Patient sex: M
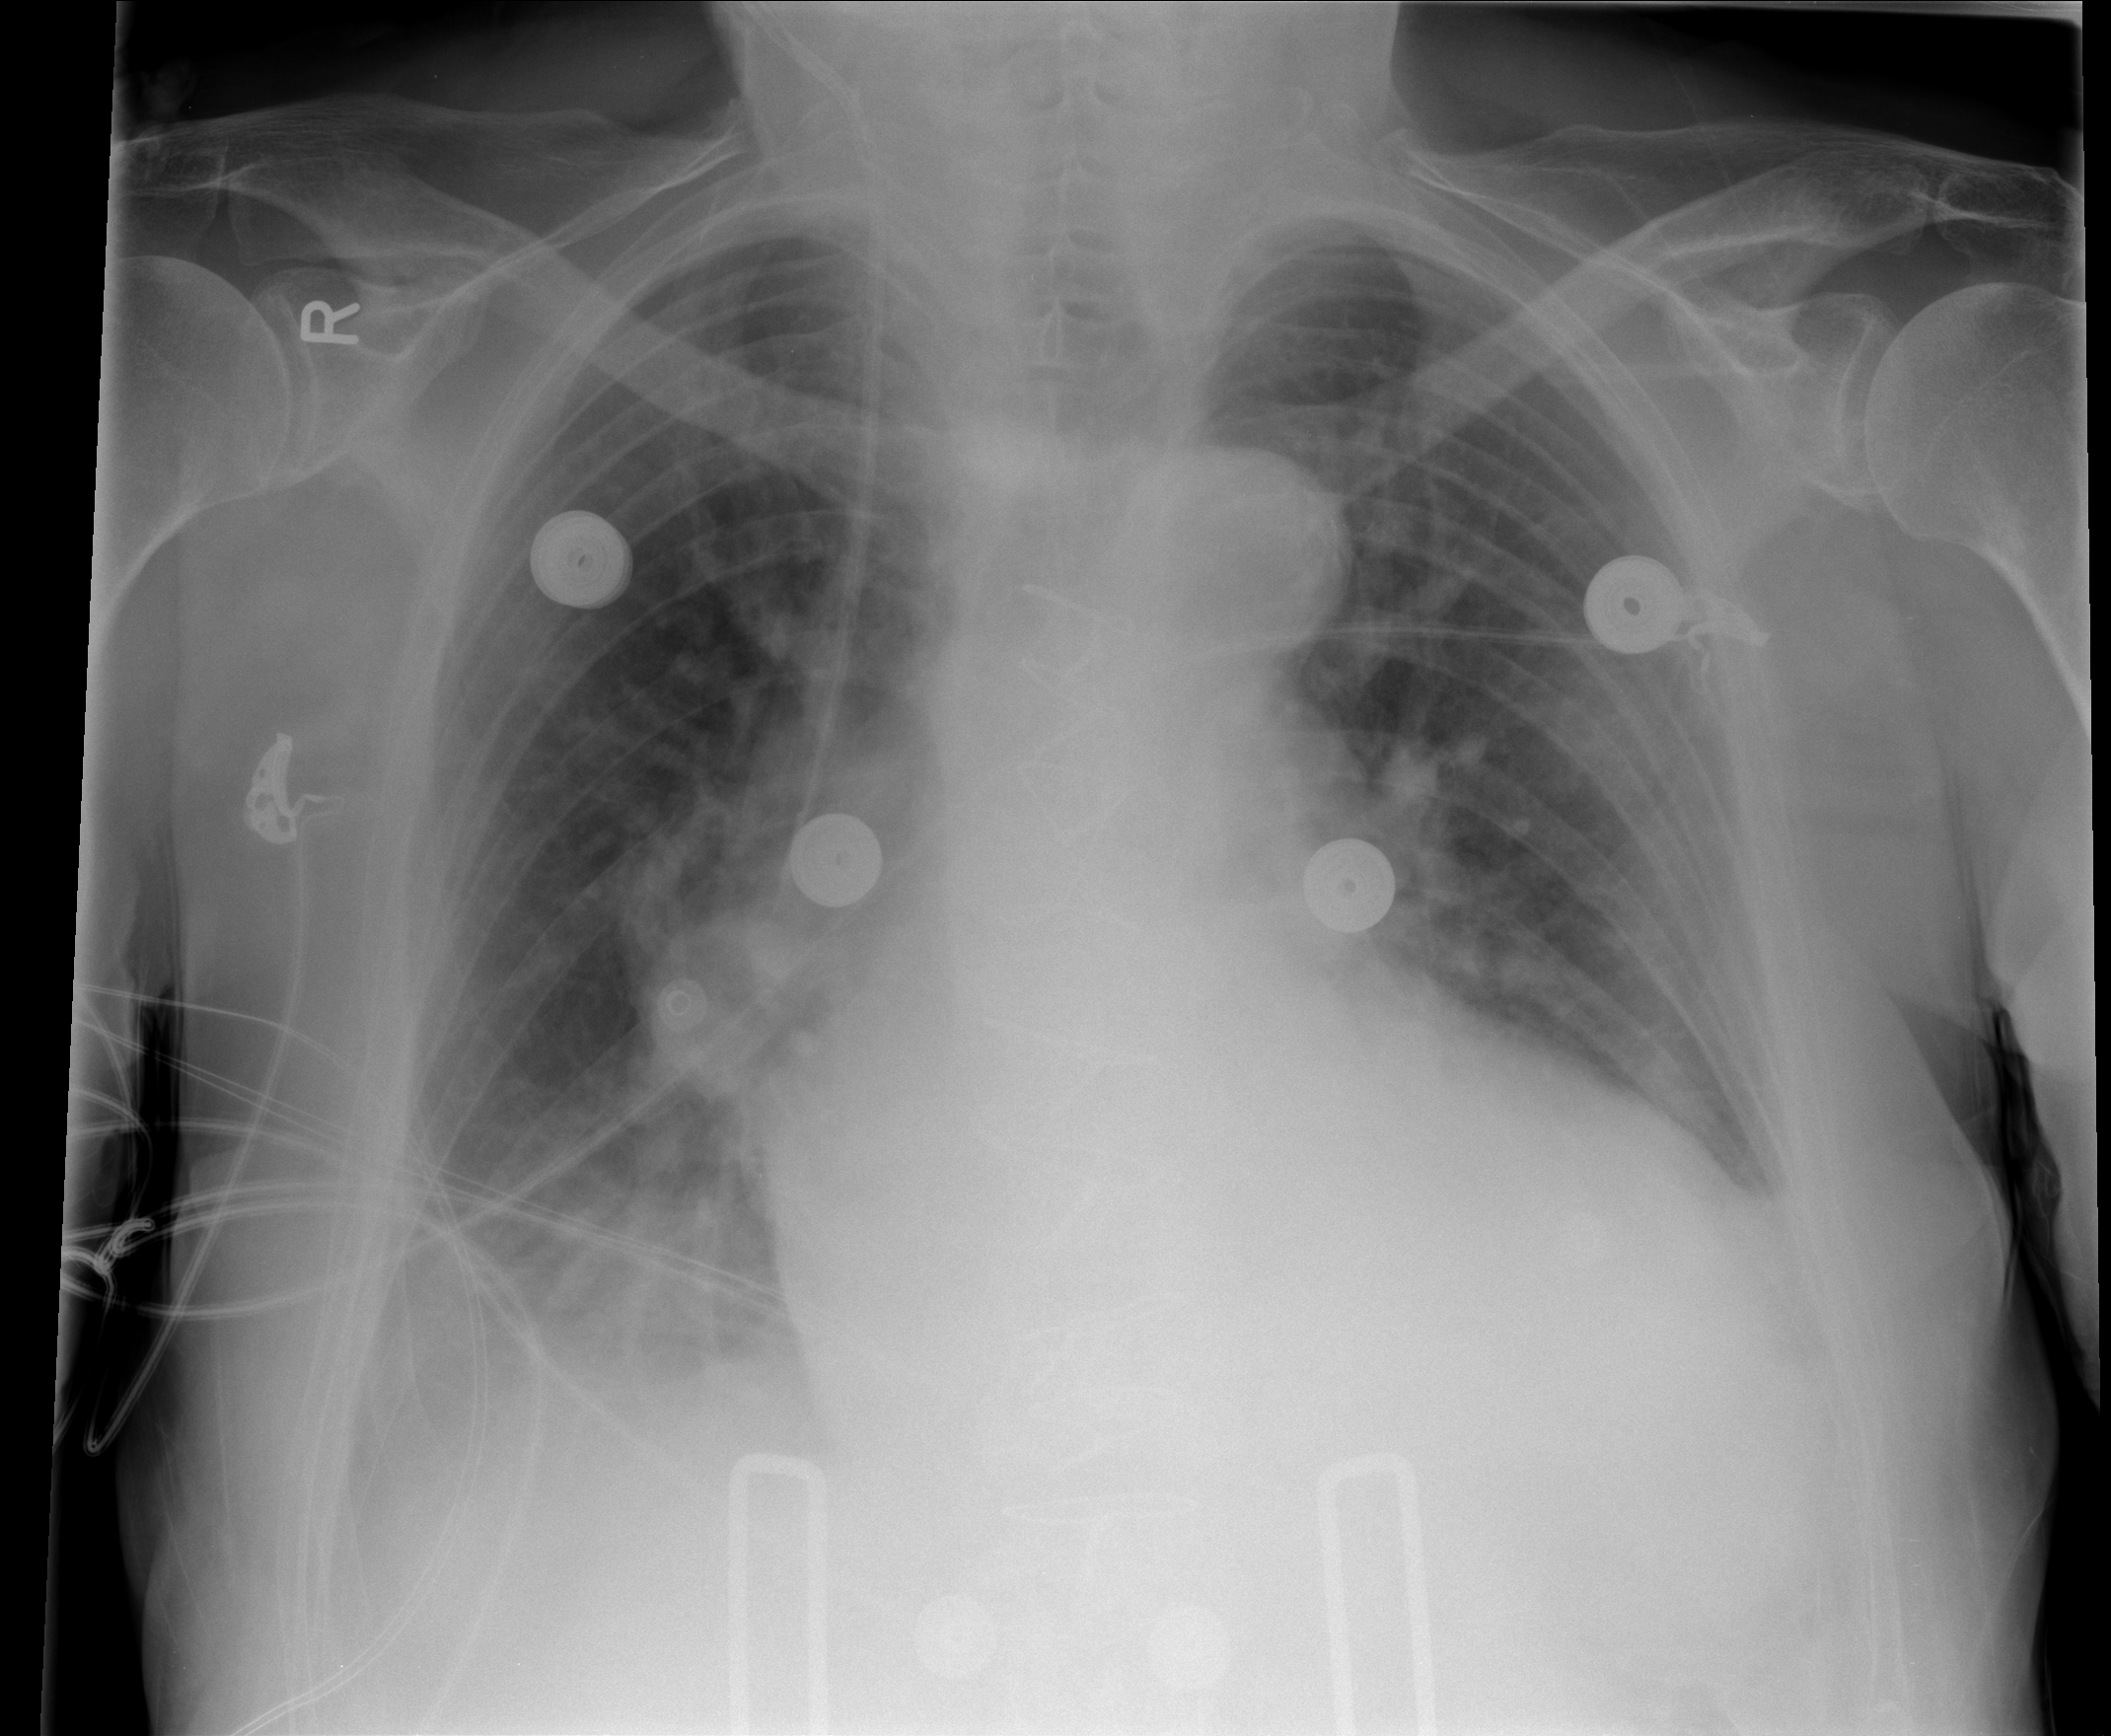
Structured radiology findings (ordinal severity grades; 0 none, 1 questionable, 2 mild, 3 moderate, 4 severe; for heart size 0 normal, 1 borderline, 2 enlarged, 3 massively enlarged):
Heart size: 2
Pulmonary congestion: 2
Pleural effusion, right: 2
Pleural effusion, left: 2
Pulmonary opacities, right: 0
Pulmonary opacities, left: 1
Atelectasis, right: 2
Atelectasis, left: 2